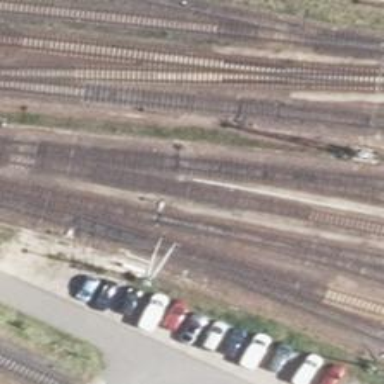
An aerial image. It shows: Railway switch.